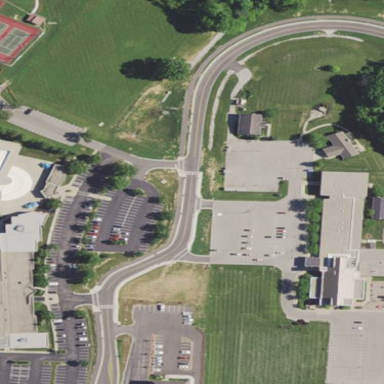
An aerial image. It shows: School.